Question: I have a report that is built from Excel and outputs in Word, I also have a picture called "Picture 7". My question is once this is pasted into word from excel is there anyway to center align the picture?
the picture is copied over as part of a range of cells. So I would need to reference the picture in word.
It is centered on the range of cells but does not quite come out center in the word document
Edit: Currently I am trying this
'''
For Each shp In oDoc.Shapes
If Left(shp.Name, 7) = "RN Logo" Then
shp.Left = wdShapeCenter
End If
Next
'''
But this is just putting the picture in the top left, I think because of the table it is pasted with I may need to do an absolute position on it.
Edit 2:I have found a work around but it is just a large If/Else and absolute positioning, snippet below
'''
Sub Update_RN_Logo_Location()
For Each shp In oDoc.Shapes
If Left(shp.Name, 7) = "RN Logo" Then
If Right(shp.Name, 1) = 1 Then
shp.Left = oWord.CentimetersToPoints(2.4)
Else
shp.Left = oWord.CentimetersToPoints(0.75)
End If
ElseIf Left(shp.Name, 4) = "UKAS" Then
If Right(shp.Name, 1) = 1 Then
shp.Left = oWord.CentimetersToPoints(1.25)
ElseIf Right(shp.Name, 1) = 2 Then
shp.Left = oWord.CentimetersToPoints(2.5)
ElseIf Right(shp.Name, 1) = 3 Then
shp.Left = oWord.CentimetersToPoints(0)
ElseIf Right(shp.Name, 1) = 4 Then
shp.Left = oWord.CentimetersToPoints(2.5)
End If
End If
Next
End Sub
'''
Picture of the document with some removed sensitive information

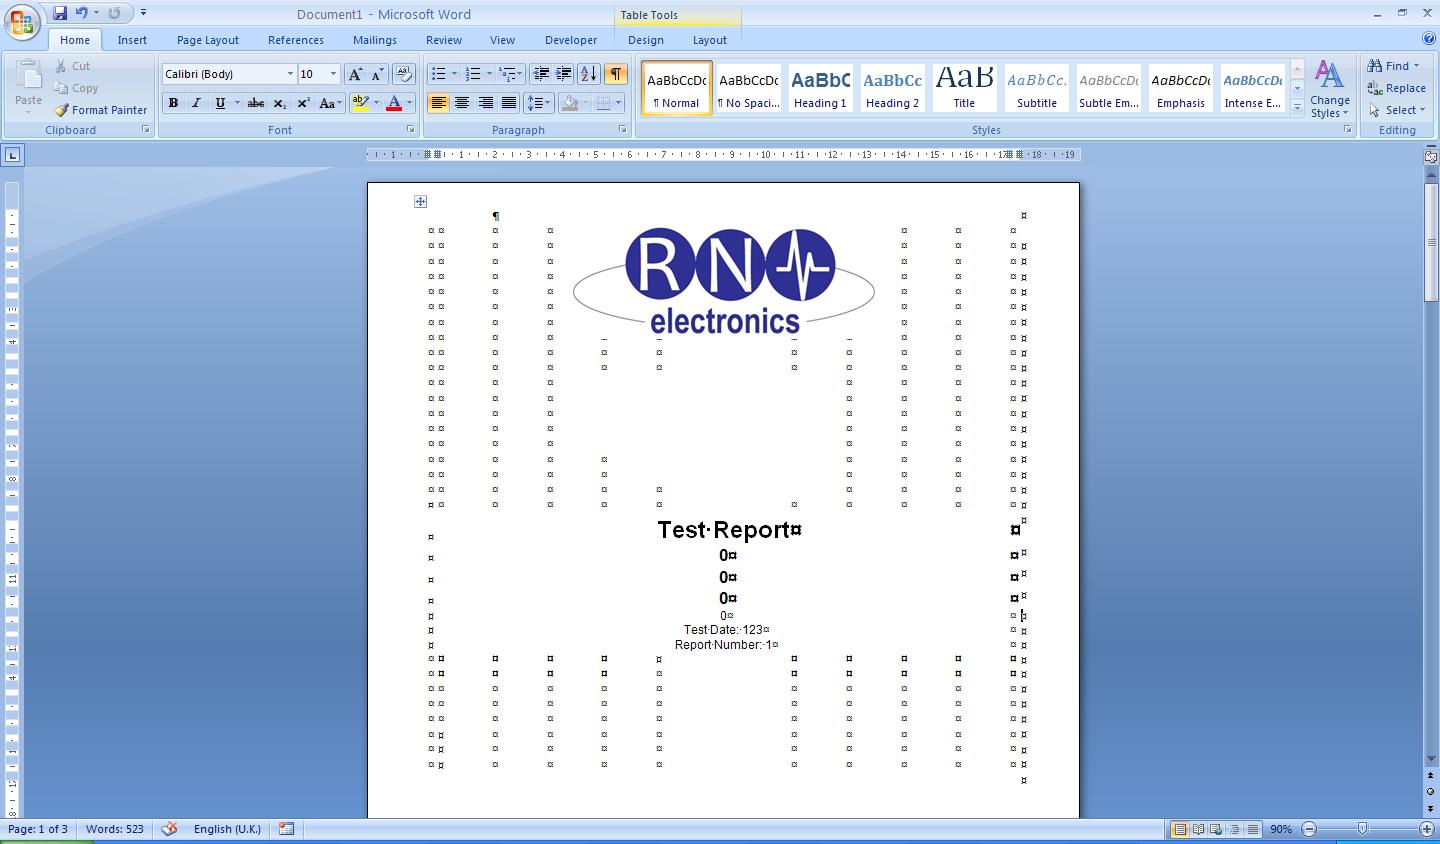
Answer: I believe there are two issues here. First, graphics in word have an anchor. When the graphic is pasted, the anchor for it is placed in the table created by Excel's cells. This throws off positioning.
Second, I suggest using the 'Shape.RelativeHorizontalPosition' property, which will allow your 'Shape.Left' property to give you a true center alignment relative to another page element.
In the code below I am positioning the graphic relative to the document's margins, but there are other choices:
<URL>
This enumeration will also work for Word 2010 and 2013.
To assure proper placement of the logo graphic, insert a carriage return at the top of the document (make sure this carriage return has no indents or styles that apply spatial formatting):
'''
Selection.HomeKey Unit:=wdStory
Selection.InsertBefore vbCr
'''
Then paste in the graphic and table and run this code:
'''
For Each shp In oDoc.Shapes
If Left(shp.Name, 7) = "RN Logo" Then
With shp
.Select
Selection.Cut
Selection.HomeKey Unit:=wdStory
Selection.Paste 'places graphic on carriage return before table
.RelativeHorizontalPosition = wdRelativeHorizontalPositionMargin
.Left = wdShapeCenter
.RelativeVerticalPosition = wdRelativeVerticalPositionMargin
'.Top = measurement of choice
End With
End If
Next
'''